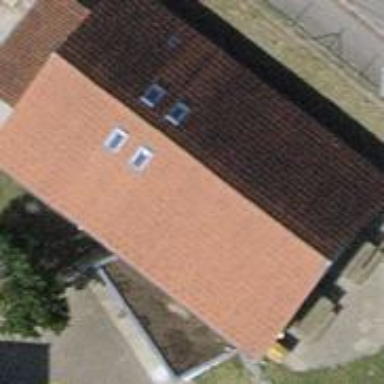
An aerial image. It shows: Kindergarten building.